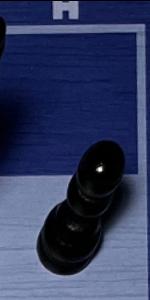
Label: Pawn_Black